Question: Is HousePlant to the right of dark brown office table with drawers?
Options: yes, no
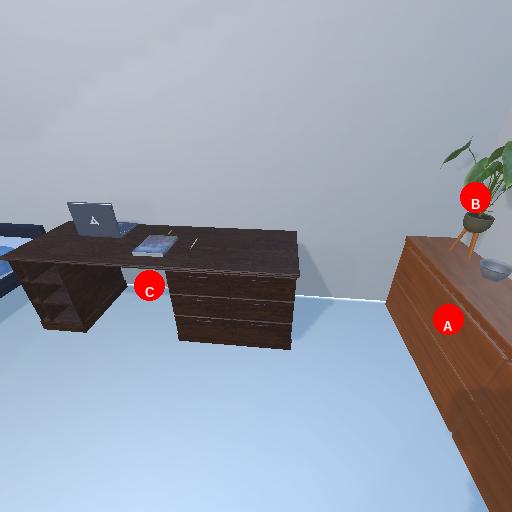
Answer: yes